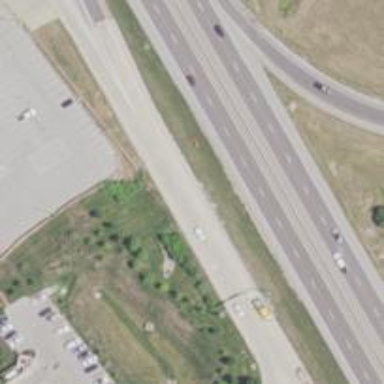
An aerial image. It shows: Trunk link highway.